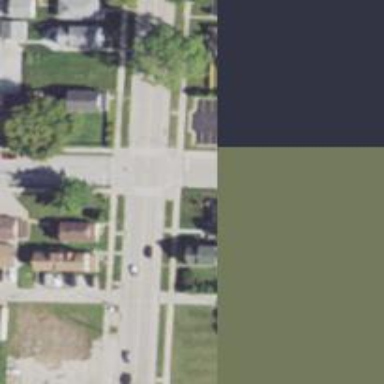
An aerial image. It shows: Marked road crossing.